Question: I'm doing the One Month Rails tutorial (<URL>, everything went fine until I tried to put the app on Heroku. It says that "Something went wrong" went I go to the Heroku app URL.
Here is what I had in my console. I have no cllue what the problem is. I'm using Rails 3.2.14 and Ruby 1.9.3

(<URL>
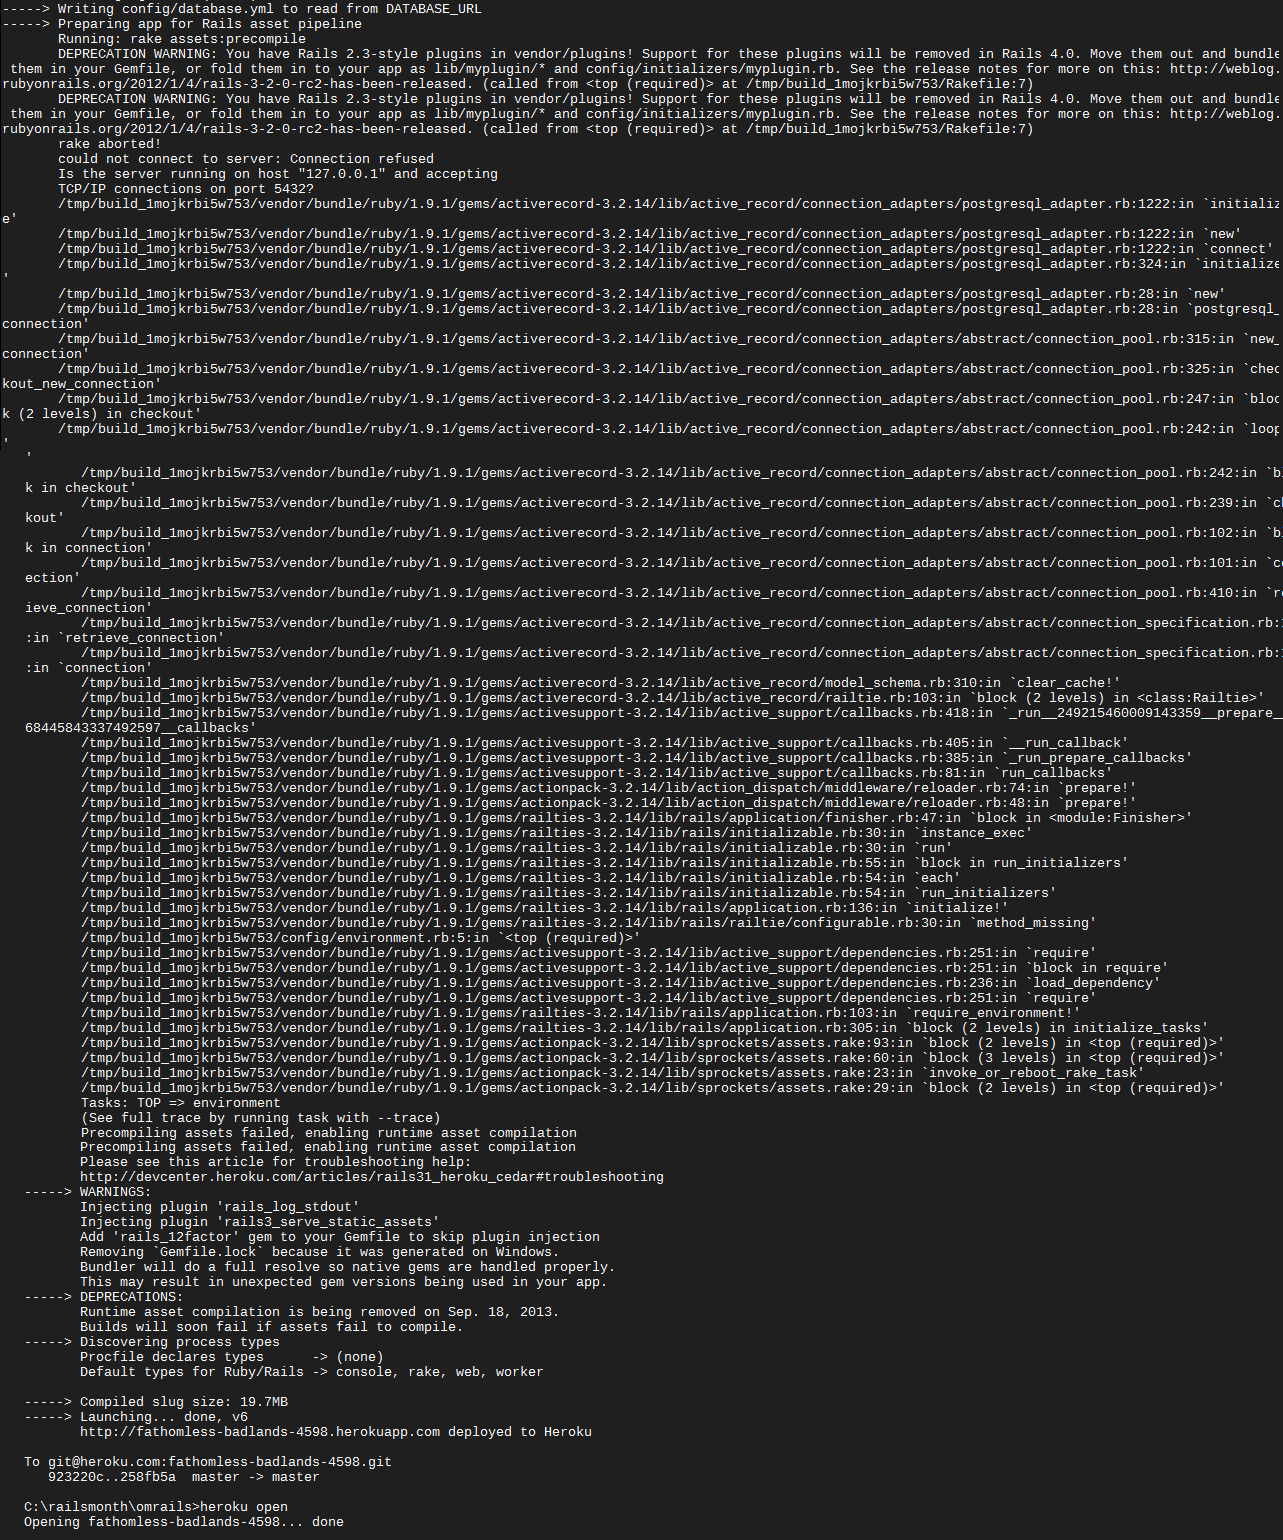
Answer: It seems that you need to add the following line to 'config/application.rb':
'''
config.assets.initialize_on_precompile = false
'''
<URL>